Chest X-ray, AP view. Patient: 33 years old, sex F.
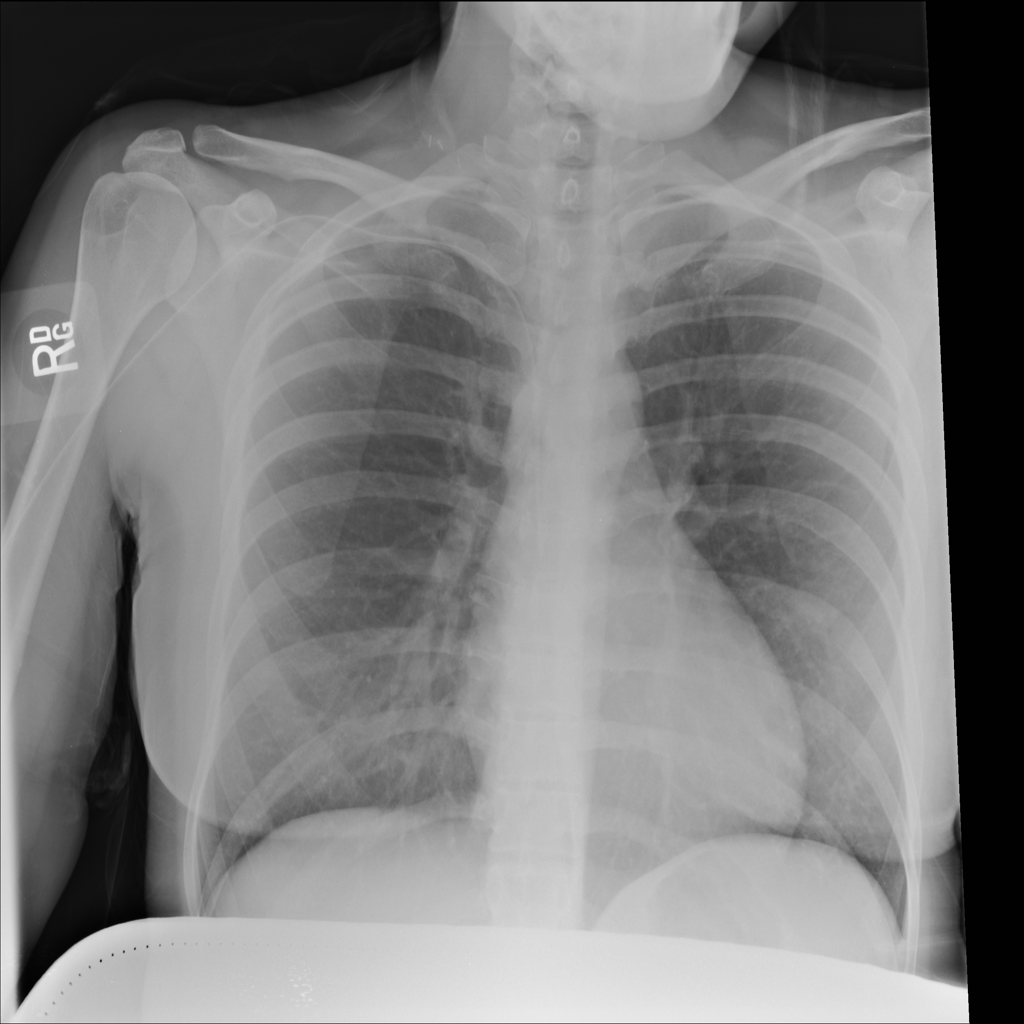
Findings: No Finding